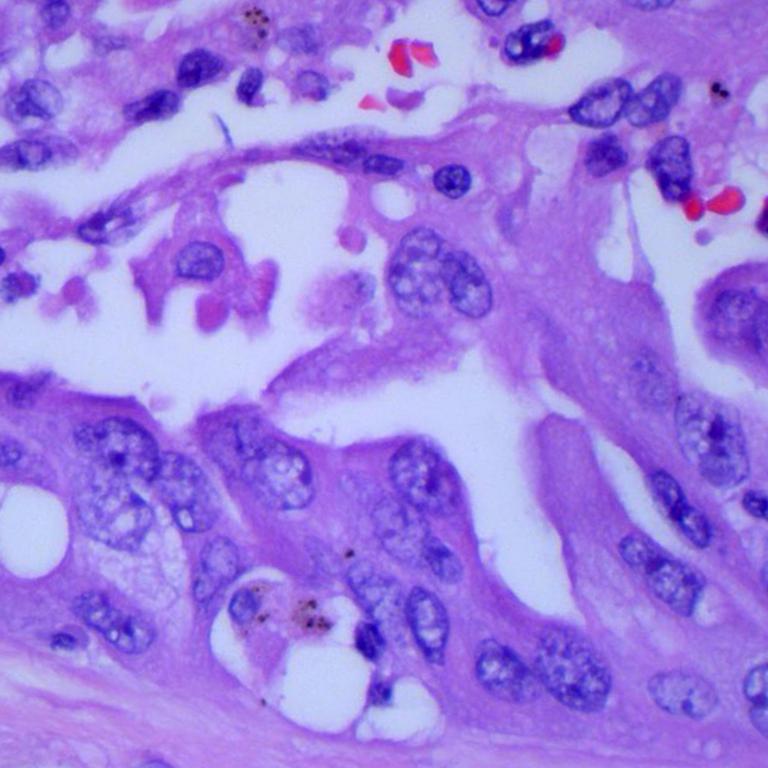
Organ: lung
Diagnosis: adenocarcinomas